Question: I want to add the JS from Google Analytics embed API into my rails application and only for Rails Admin (not needed anywhere else).
We have overwritten the Rails Admin Dashboard and now we are struggling with the custom JS.
I found here: <URL> that it needs to be placed in 'app/assets/javascripts/rails_admin/custom/ui.js'.
So I've placed all the .js files and the .js.map files in the directory:
'''
.
+-- custom
+-- active-users.js
+-- chart.js
+-- datepicker.js
+-- moment.js
+-- platform.js
+-- platform.js.map
+-- polymer.js
+-- polymer.js.map
+-- promise.js
+-- ui.js
+-- viewpicker.js
'''
And I've added '//= require_tree .' in the 'ui.js' file but in rails_admin I still receive:
'''
Uncaught ReferenceError: Polymer is not defined
'''
This means that the .JS file isn't loaded.
Thanks to this link for finding the above link: <URL>
Using Rails Admin in a Rails 3 env.
So for testing reasons I removed all the custom JS/HTML etc.
I've set this in the ui.js:
'''
//=require_tree .
'''
I've set this in leecher.js:
'''
$(document).ready(function() { document.MY_SIMPLE_VARIABLE = 2; } );
'''
When I restart the server I go to rails admin, log out, restart the server again, log in. Go to console in chrome and type:
'''
document.MY_SIMPLE_VARIABLE
'''
And I receive the following:

For testing reasons I've added an:
'''
alert("hello world");
'''
But still no trigger.
The location of the ui.js and leecher.js is:
And this my current Gemfile:
<URL>
If I put the JS code into the ui.js it shows an alert! So they are problems with the includes (//= require tree .)
All the JS files I'm using: <URL>
Simple example that work:
<URL>
Simple example that work:
<URL>
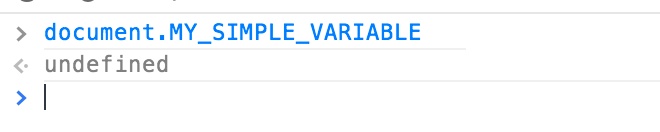
Answer: I've rewritten my answer to describe the complete solution in case other people need this in the future.
works like a manifest file in the Rails asset pipeline, thus it supports <URL>.
In order to include all .js files under , add
'''
//= require_tree .
'''
at the top of the file.
If that does not work right out of the box, running
'''
rake tmp:clear
'''
will solve the problem ;)
Cheers!